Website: bh-photo
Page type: address-validator
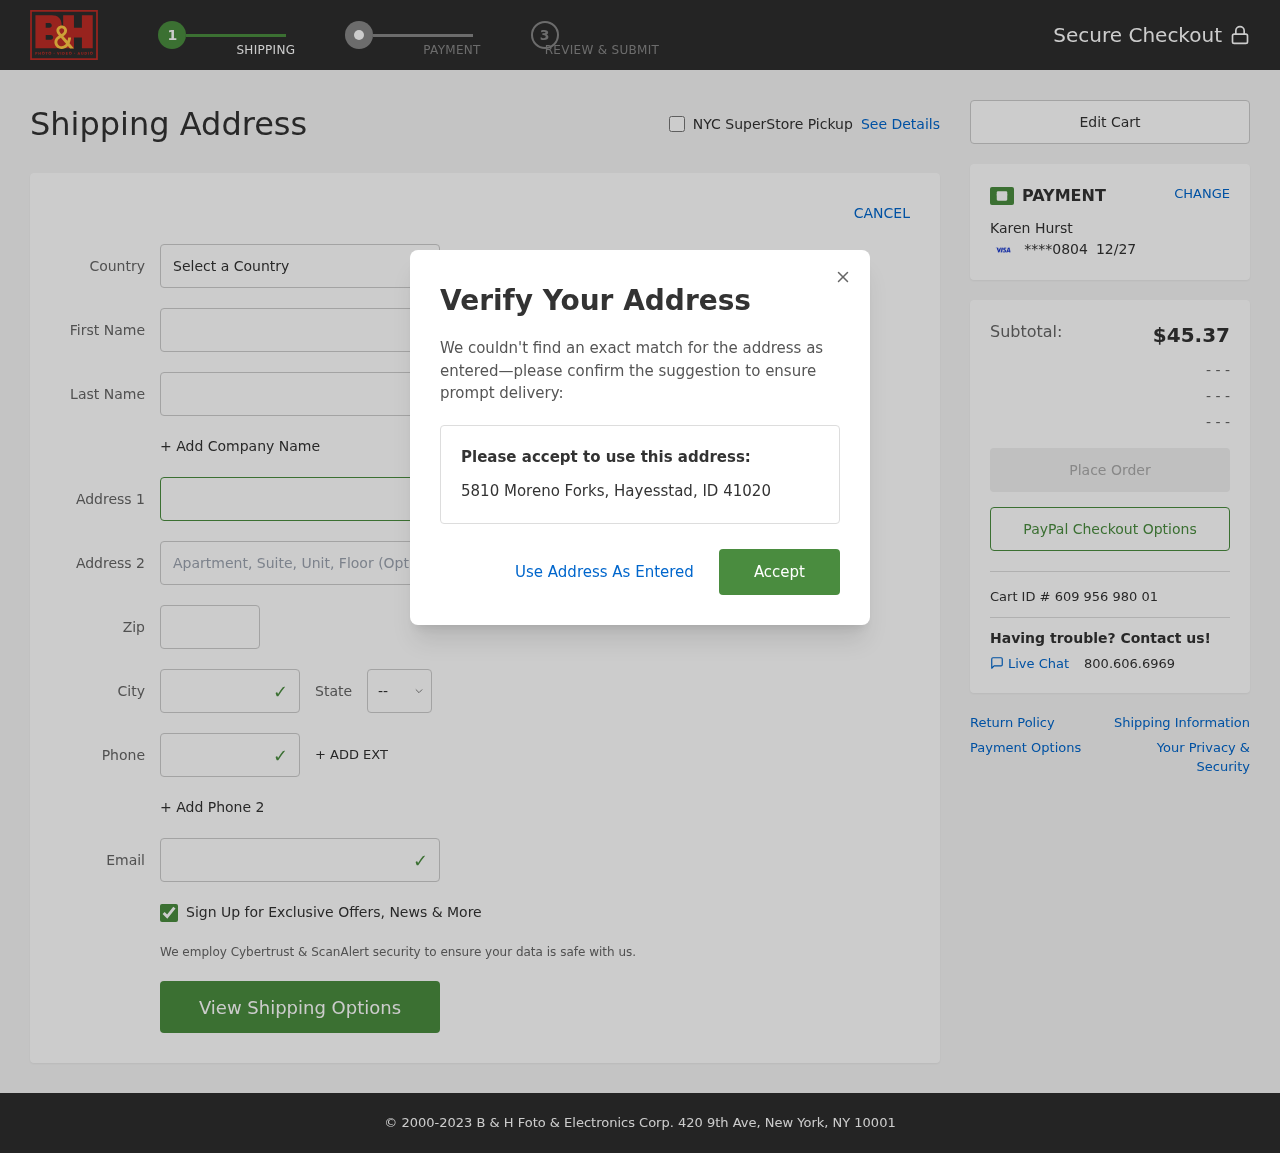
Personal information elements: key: PII_CARD_EXPIRY
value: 12/27
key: PII_CARD_LAST4
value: ****0804
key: PII_CITY
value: Hayesstad
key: PII_COUNTRY
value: United States
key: PII_EMAIL
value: karen_hurst@yahoo.com
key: PII_FIRSTNAME
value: Karen
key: PII_FULLNAME
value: Karen Hurst
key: PII_LASTNAME
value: Hurst
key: PII_PHONE
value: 6028860027
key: PII_POSTCODE
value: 41020
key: PII_STATE_ABBR
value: ID
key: PII_STREET
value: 5810 Moreno Forks
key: PII_STREET2
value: Apt. 997
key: PII_CITY_STATE_ZIP
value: Hayesstad, ID 41020
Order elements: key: ORDER_SUBTOTAL
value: $45.37
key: ORDER_ID
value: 609 956 980 01